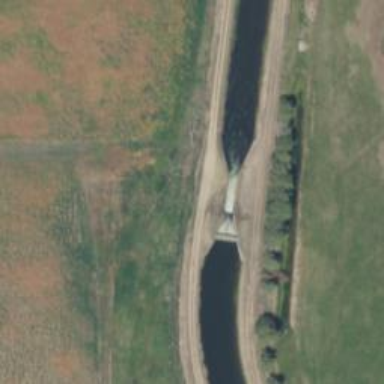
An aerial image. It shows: Weir in waterway.